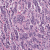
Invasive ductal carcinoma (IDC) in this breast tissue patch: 1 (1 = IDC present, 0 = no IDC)